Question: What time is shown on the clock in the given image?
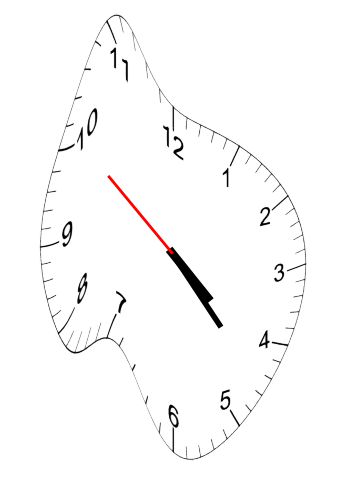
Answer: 04:22:51